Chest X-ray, PA view. Patient: 26 years old, sex F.
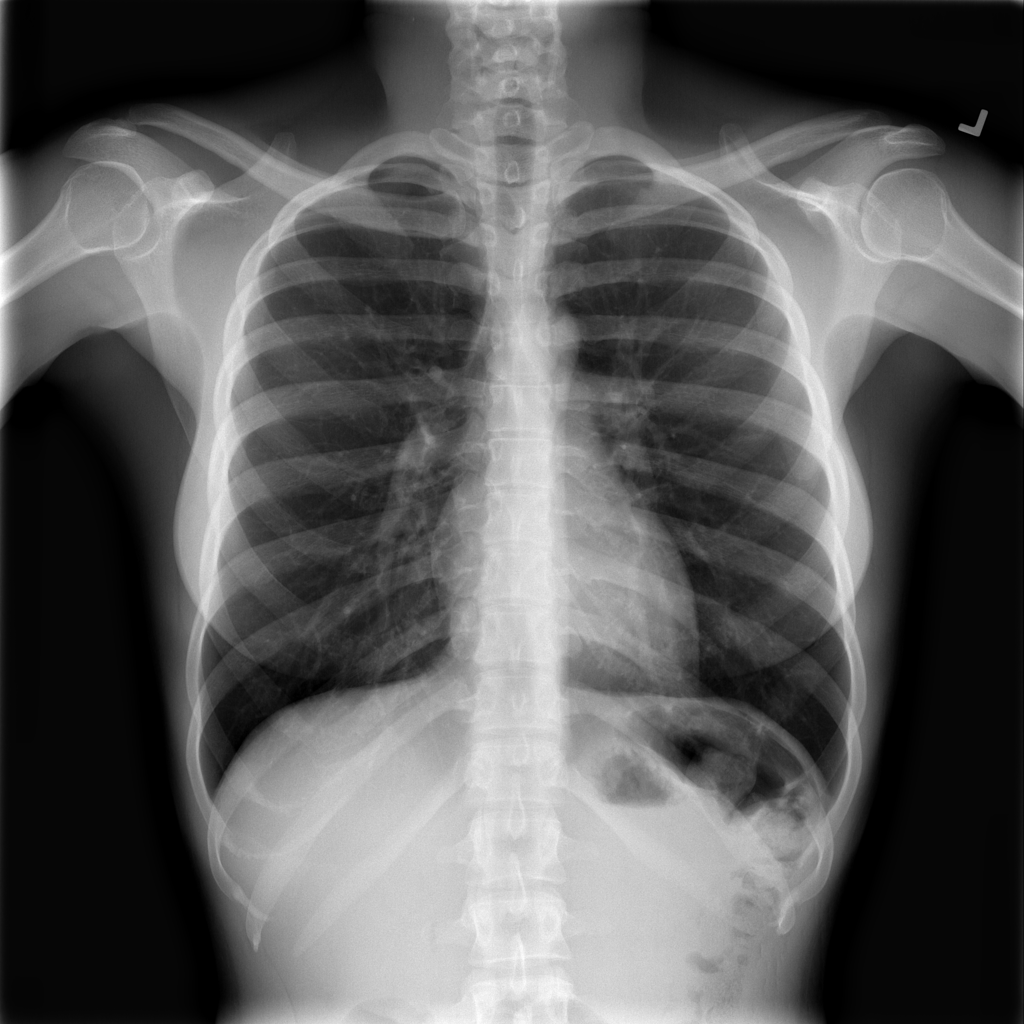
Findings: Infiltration